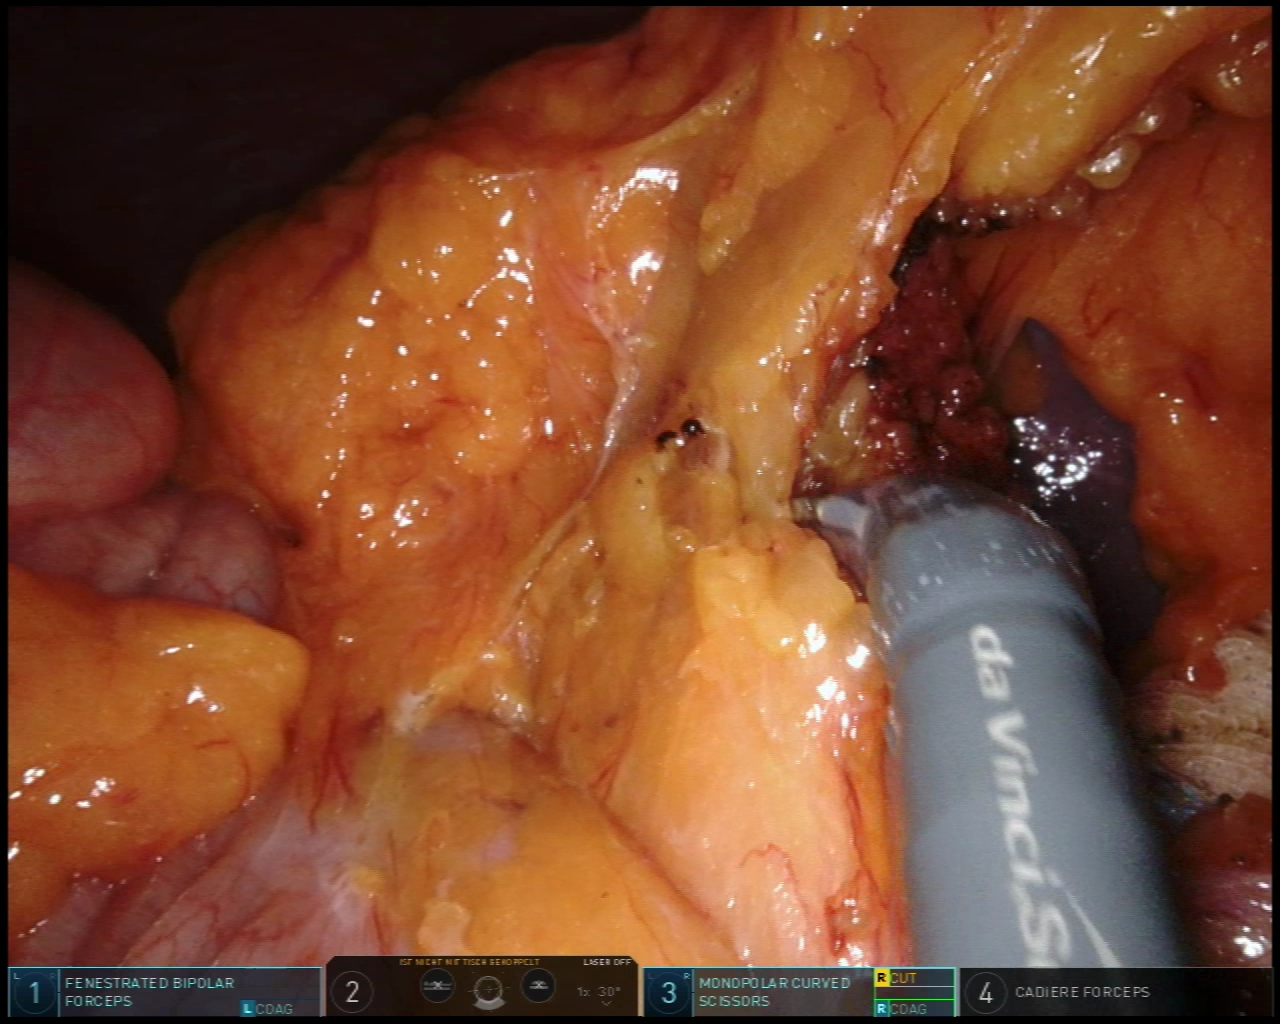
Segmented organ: spleen
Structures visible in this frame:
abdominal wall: yes
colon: yes
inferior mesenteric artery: no
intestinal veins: no
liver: no
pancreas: no
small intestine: no
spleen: yes
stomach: no
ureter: no
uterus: no
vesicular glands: no